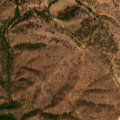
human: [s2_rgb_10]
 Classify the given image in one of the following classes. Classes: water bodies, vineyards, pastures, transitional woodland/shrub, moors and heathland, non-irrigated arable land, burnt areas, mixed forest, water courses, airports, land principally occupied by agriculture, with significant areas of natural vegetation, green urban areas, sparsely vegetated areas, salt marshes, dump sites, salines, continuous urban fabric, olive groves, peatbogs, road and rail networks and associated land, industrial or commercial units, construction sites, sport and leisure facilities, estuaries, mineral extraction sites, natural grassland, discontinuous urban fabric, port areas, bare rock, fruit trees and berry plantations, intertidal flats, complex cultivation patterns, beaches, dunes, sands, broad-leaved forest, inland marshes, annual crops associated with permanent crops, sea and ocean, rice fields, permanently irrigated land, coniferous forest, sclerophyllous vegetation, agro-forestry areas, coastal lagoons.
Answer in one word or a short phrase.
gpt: agro-forestry areas, broad-leaved forest, transitional woodland/shrub